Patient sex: F
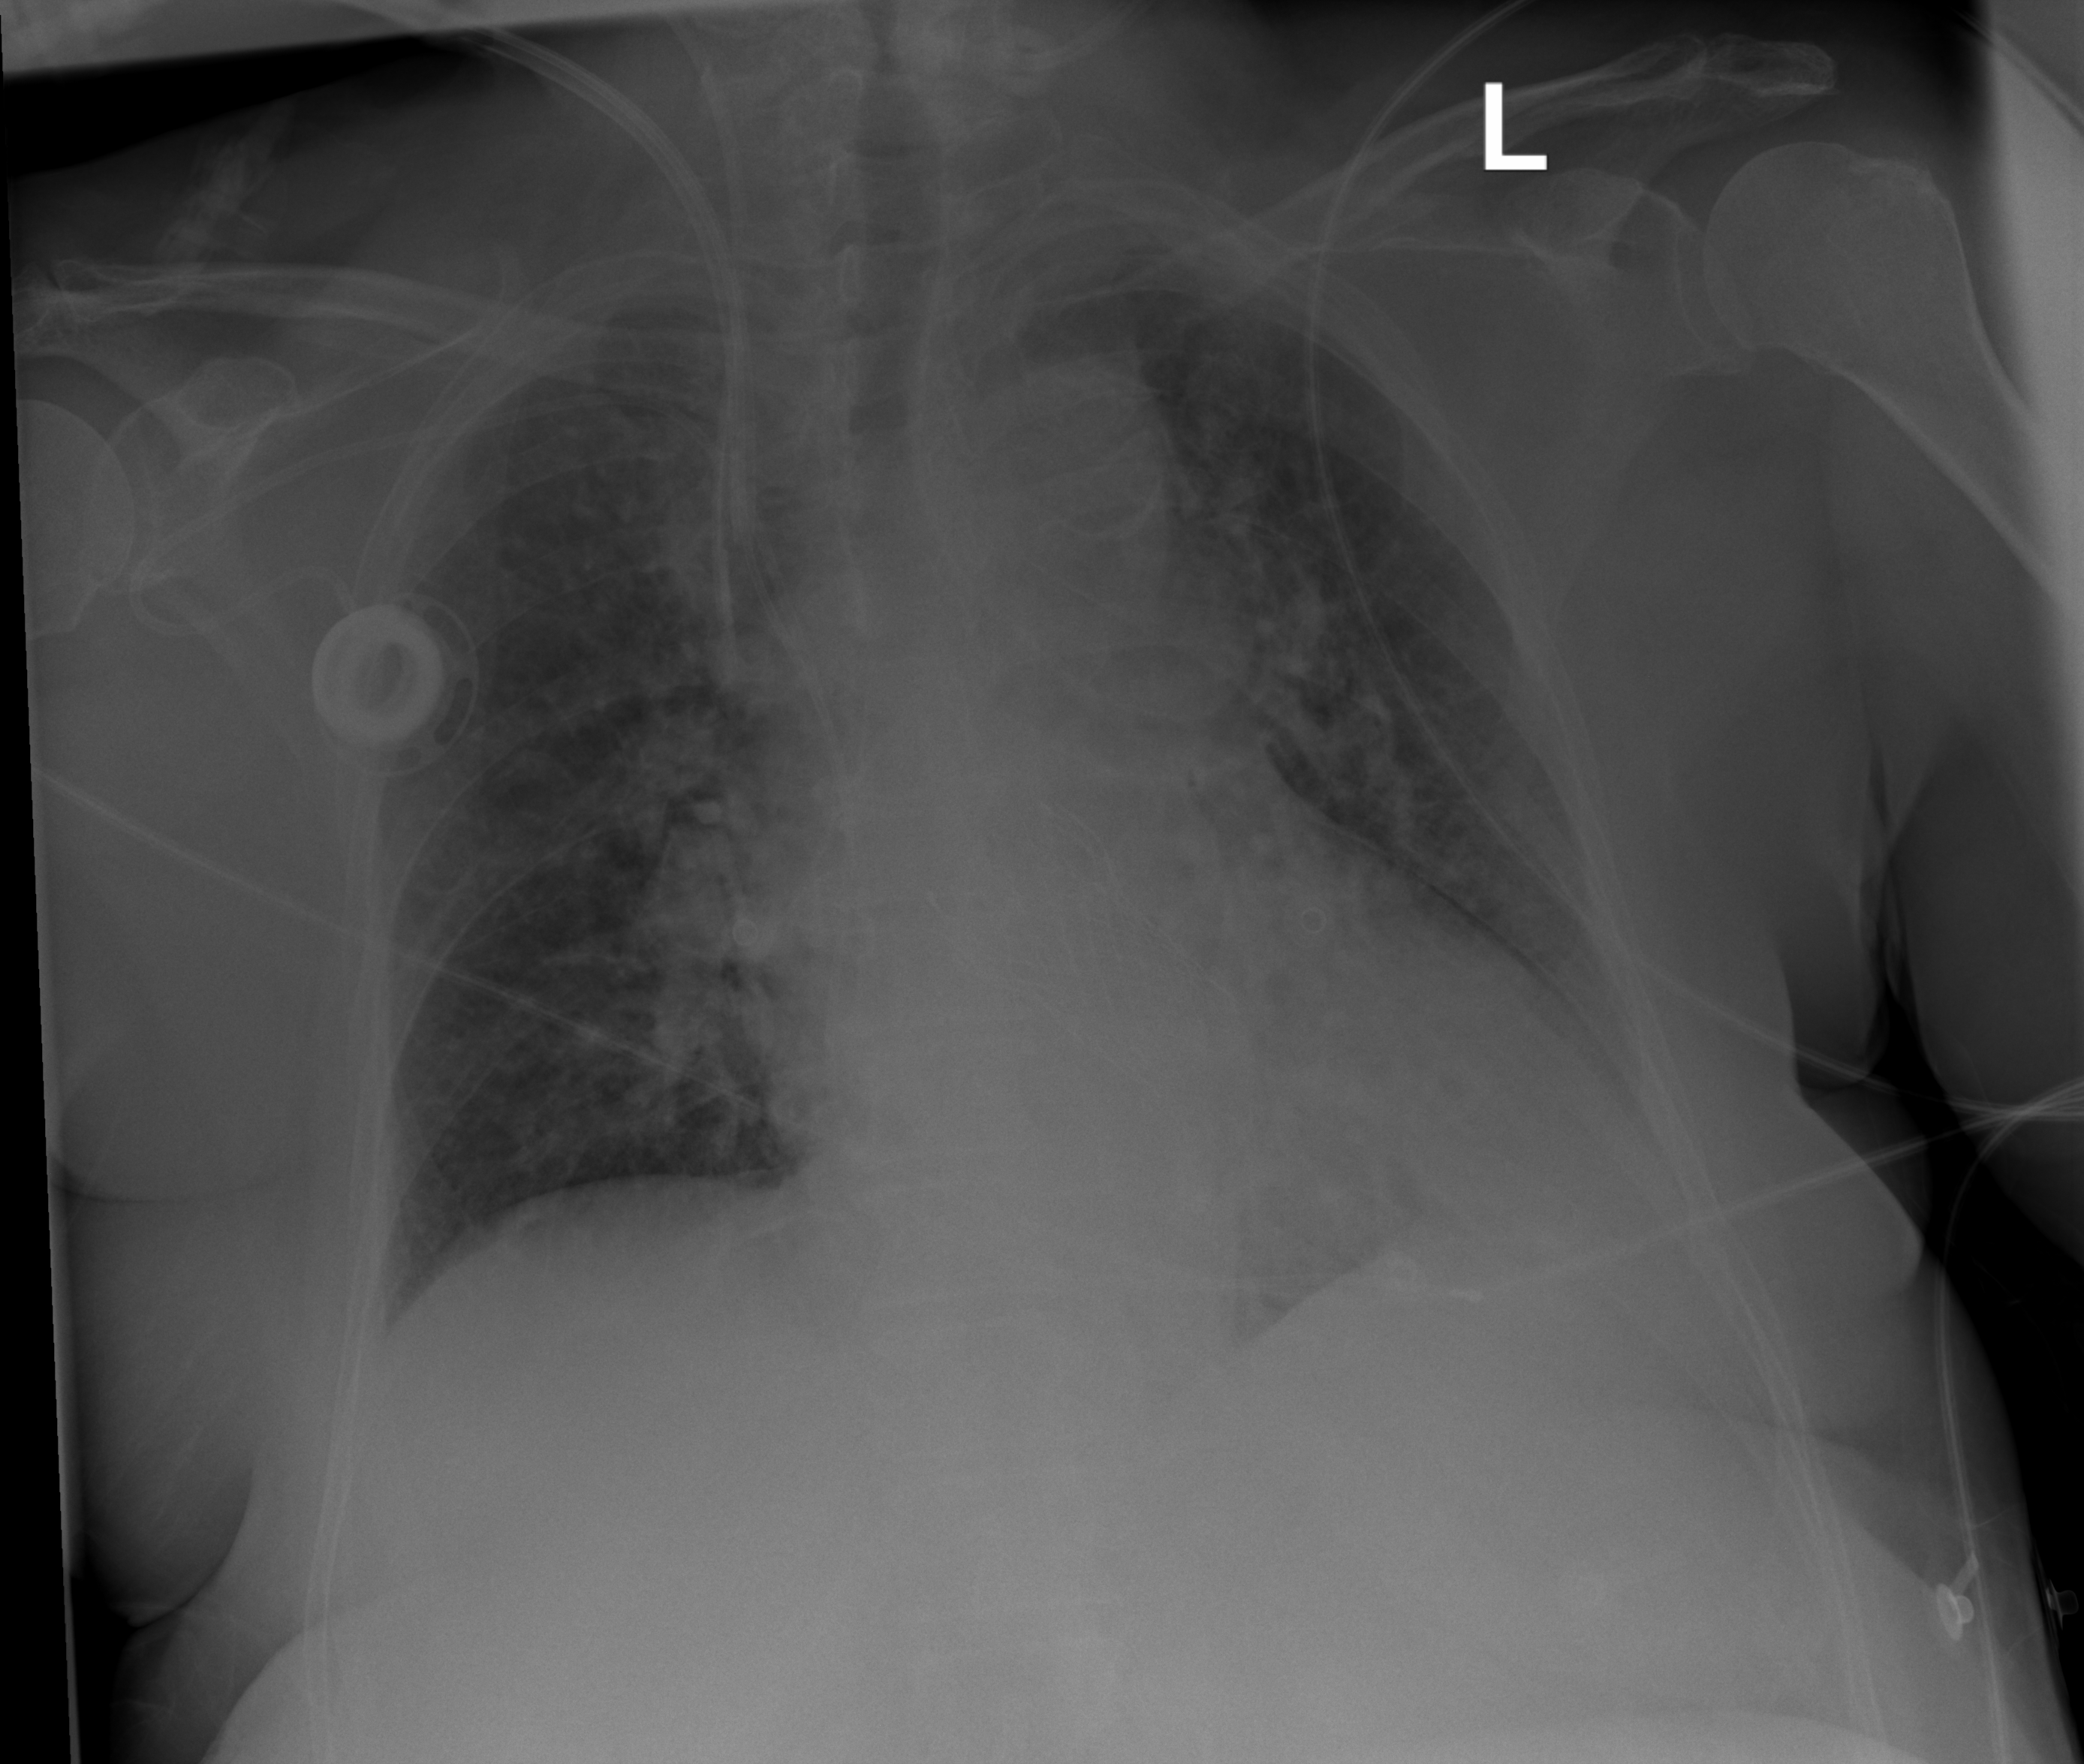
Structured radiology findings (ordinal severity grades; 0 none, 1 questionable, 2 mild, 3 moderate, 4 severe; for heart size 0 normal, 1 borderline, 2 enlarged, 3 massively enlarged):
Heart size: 0
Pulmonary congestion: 3
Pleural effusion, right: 0
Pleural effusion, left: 2
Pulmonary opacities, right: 2
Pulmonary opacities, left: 2
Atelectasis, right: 0
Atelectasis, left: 0